Question: I'm using Advanced Custom Fields to have a field that the user can input YouTube embed code. In the post loop I have this code:
'''
$embed_code = get_field( 'video_embed_code' );
if ( $embed_code ) {
echo do_shortcode( '[row]<div class="video-embed-code">' . $embed_code . '</div>[/row]' );
} else
'''
(the else statement gets an image and it is working properly no errors) The output is unexpectedly doing this in the browser though:

Why is it printing that iframe code not executing it?
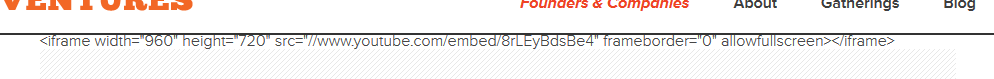
Answer: The correct answer as @reikyoushin mentioned above is to change the "Format" settings to "Convert HTML into tags". I didn't realize that was a setting... Thanks for the answer!